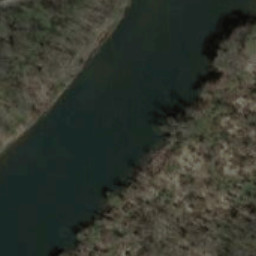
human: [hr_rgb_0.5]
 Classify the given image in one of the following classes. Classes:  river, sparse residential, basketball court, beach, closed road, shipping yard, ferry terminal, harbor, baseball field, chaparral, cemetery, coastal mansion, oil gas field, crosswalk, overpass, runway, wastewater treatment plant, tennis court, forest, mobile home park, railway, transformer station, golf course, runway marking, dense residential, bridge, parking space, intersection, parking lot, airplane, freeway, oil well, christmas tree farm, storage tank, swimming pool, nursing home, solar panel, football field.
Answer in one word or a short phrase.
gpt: river